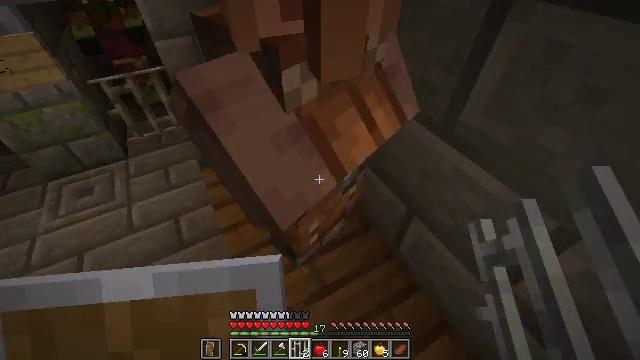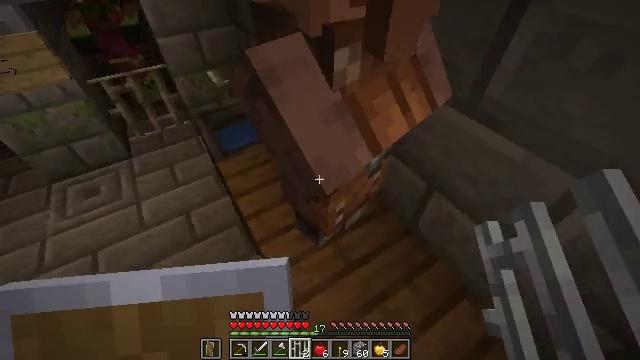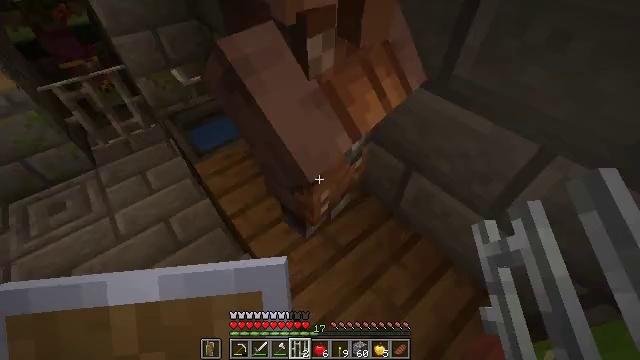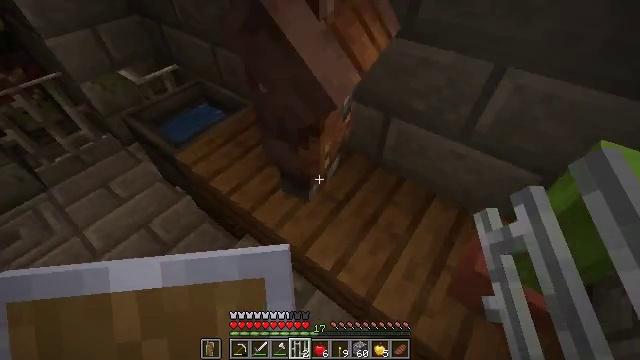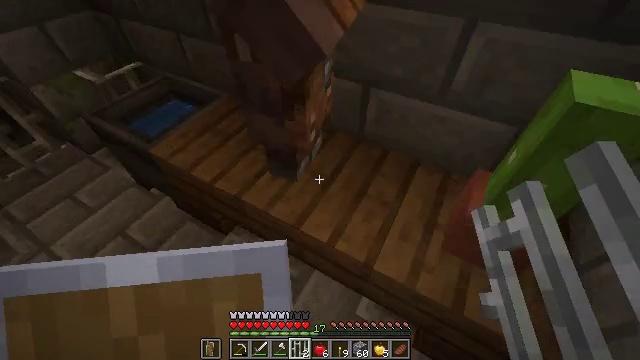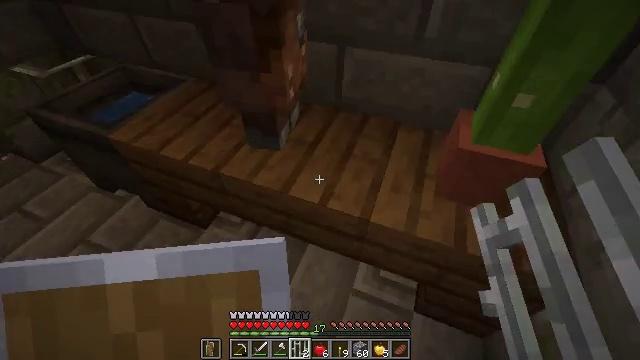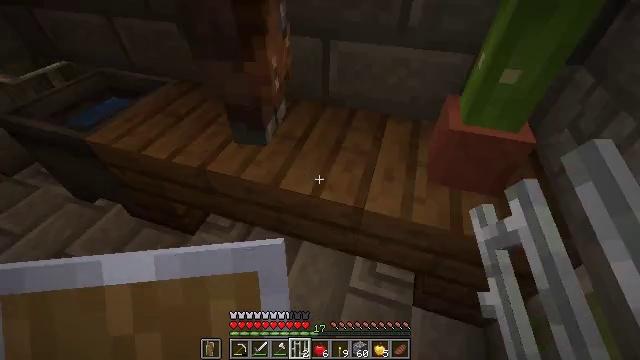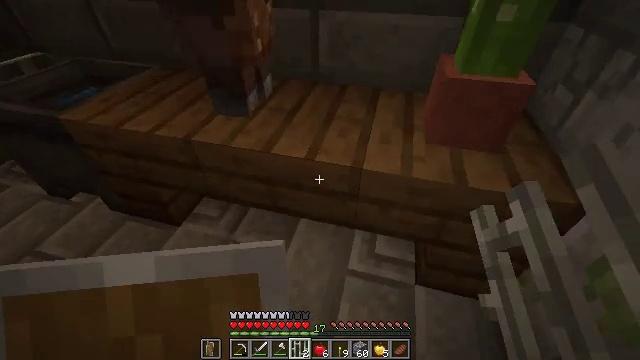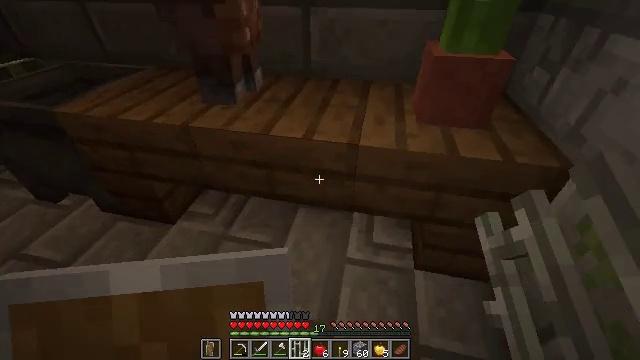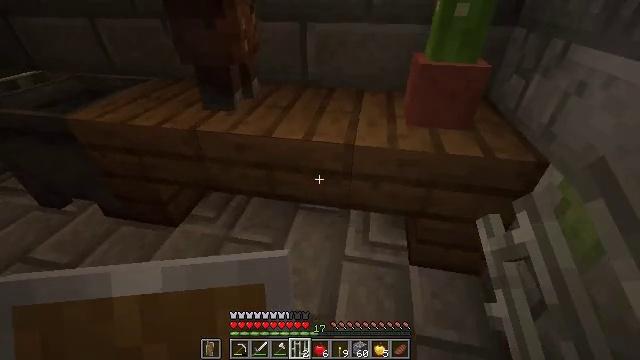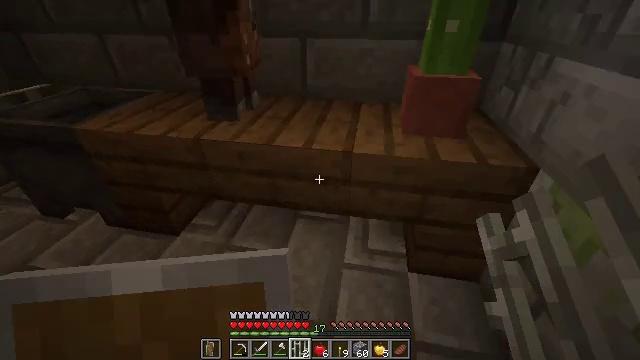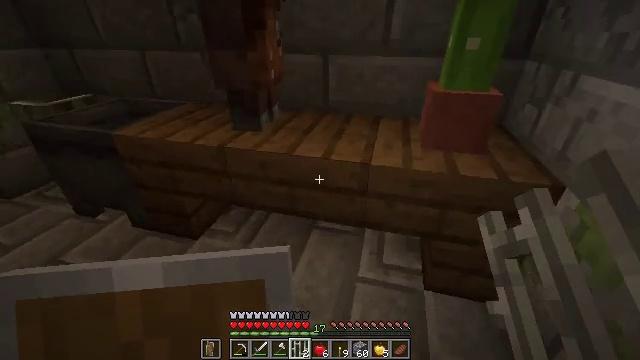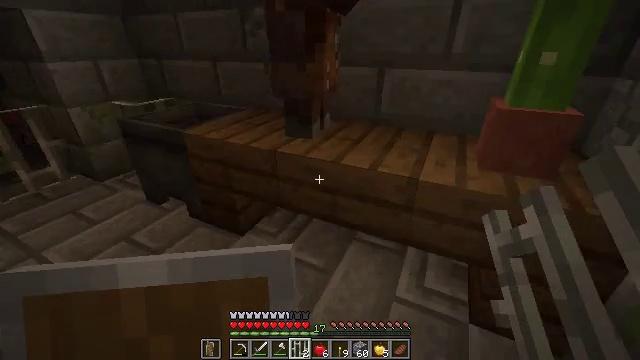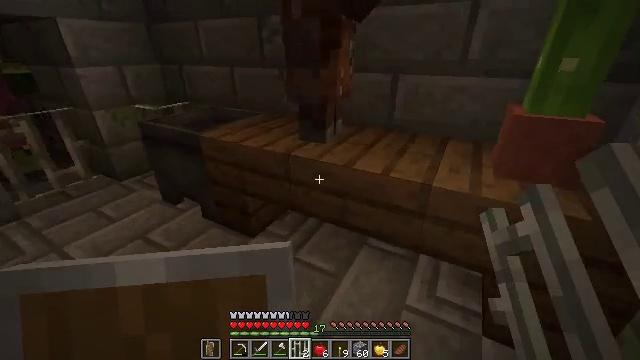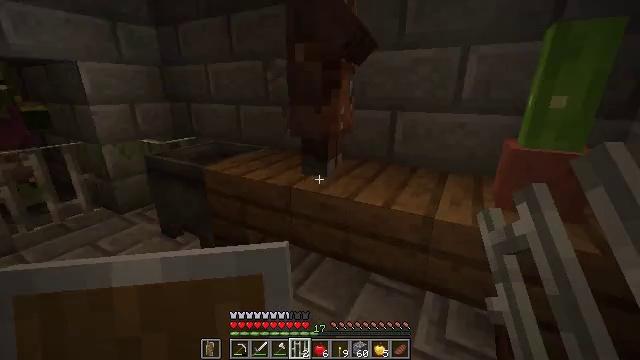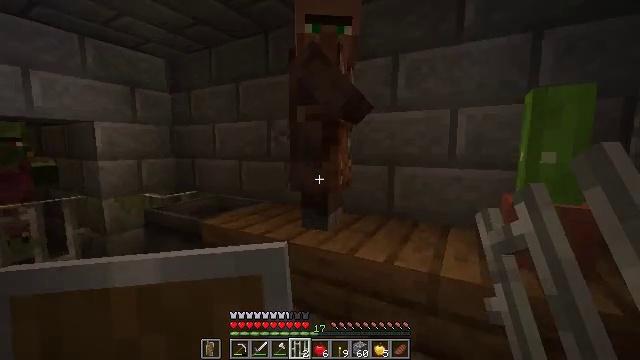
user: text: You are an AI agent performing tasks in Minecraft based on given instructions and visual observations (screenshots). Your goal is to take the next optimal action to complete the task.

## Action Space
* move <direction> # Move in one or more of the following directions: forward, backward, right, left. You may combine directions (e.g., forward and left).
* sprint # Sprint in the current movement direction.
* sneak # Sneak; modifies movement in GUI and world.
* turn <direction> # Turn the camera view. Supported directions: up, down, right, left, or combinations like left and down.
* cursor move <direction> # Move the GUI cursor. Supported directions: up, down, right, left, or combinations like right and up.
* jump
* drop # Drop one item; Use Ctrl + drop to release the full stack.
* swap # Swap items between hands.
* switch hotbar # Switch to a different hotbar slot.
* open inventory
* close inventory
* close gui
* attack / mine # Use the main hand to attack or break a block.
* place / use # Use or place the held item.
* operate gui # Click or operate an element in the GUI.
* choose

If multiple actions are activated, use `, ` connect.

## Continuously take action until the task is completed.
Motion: motion action
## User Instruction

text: Break the cauldron to collect it.
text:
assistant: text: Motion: move back and move left, turn right
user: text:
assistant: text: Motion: move back and move left, turn right and down
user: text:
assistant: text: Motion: move back and move left, turn right
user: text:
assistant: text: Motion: move back and move left, turn right
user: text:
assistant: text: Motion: move back, turn right and up
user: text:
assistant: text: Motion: move back, turn right and up
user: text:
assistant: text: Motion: move back, turn right and up
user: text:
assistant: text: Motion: turn right and up
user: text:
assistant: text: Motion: turn right and up
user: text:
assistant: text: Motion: turn up
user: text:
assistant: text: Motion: turn left and up
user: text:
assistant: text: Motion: turn left and up
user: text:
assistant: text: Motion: turn left and up
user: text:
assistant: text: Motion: turn up
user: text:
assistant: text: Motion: turn up
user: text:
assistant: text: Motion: turn up
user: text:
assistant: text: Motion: turn up
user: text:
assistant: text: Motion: no_op
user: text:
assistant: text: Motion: turn up
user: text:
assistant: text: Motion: turn up
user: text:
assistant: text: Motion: turn up
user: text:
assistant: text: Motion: turn up
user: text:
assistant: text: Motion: use / place
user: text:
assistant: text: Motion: use / place
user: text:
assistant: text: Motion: use / place
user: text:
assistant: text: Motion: no_op
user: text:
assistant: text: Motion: no_op
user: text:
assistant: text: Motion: open gui
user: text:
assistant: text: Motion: no_op
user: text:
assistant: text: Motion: no_op